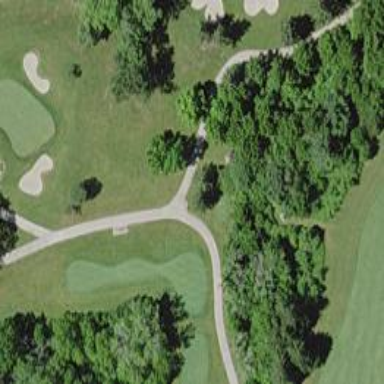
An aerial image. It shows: Grassy area designated as golf tee.